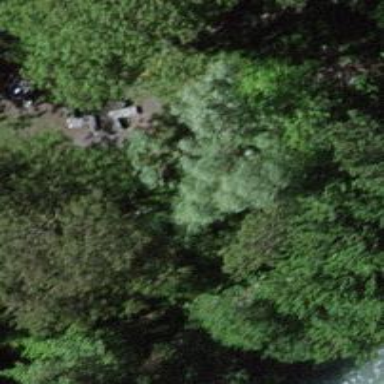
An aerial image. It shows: Picnic site for tourists.